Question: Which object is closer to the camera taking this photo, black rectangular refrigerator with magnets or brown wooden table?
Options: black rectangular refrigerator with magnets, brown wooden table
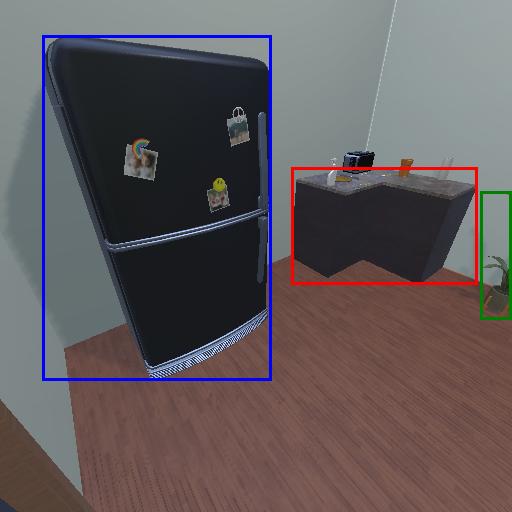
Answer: black rectangular refrigerator with magnets